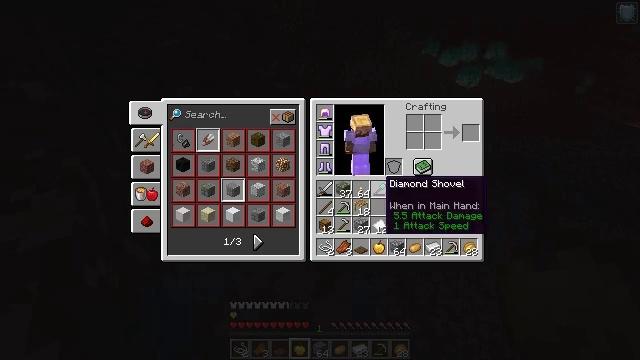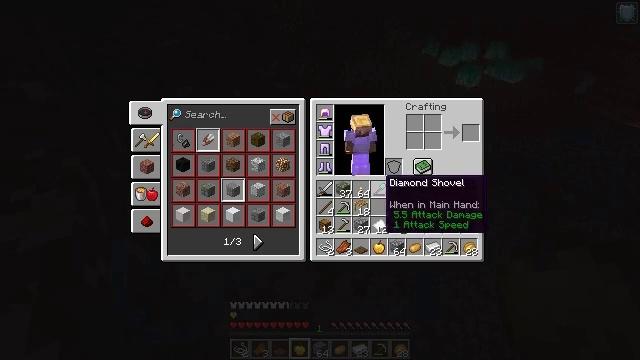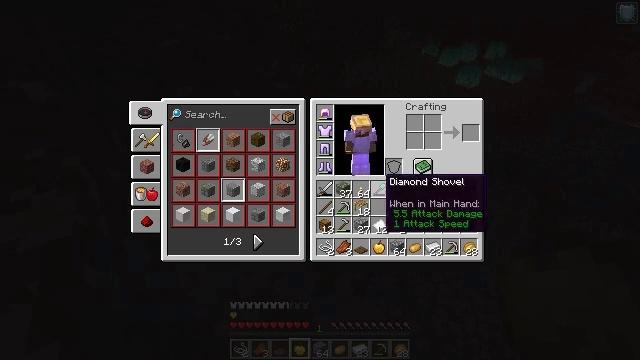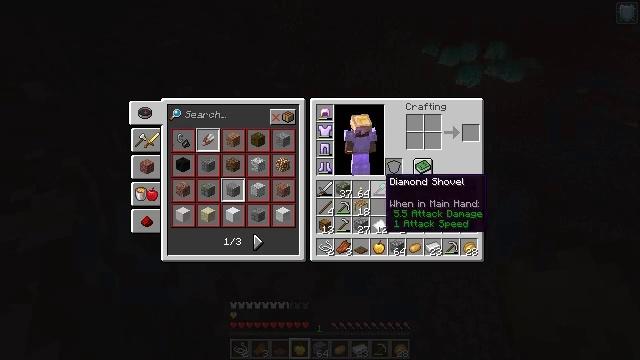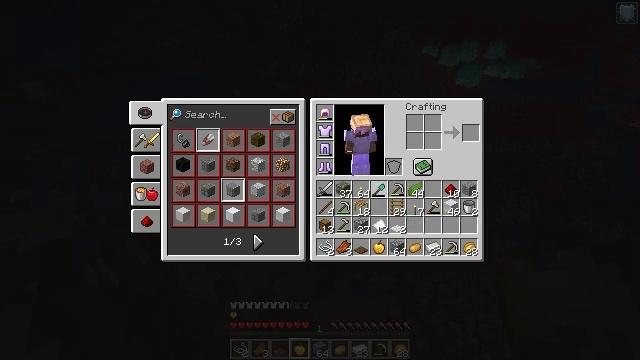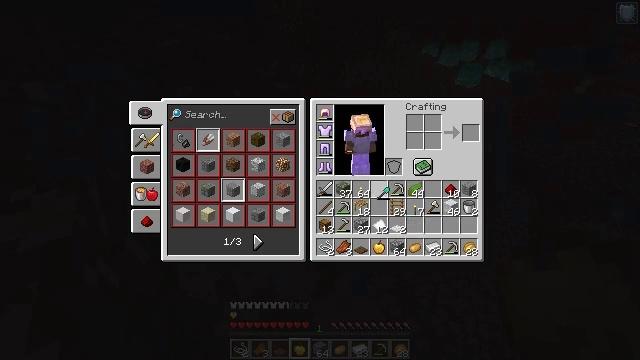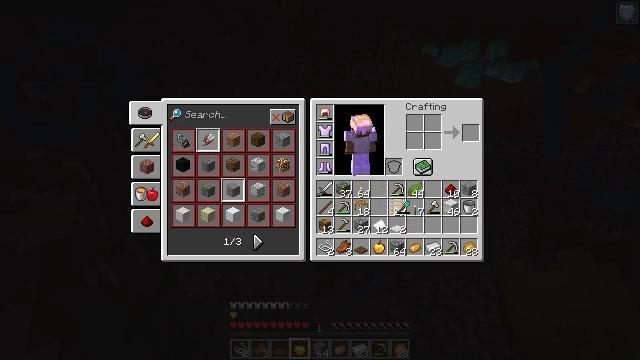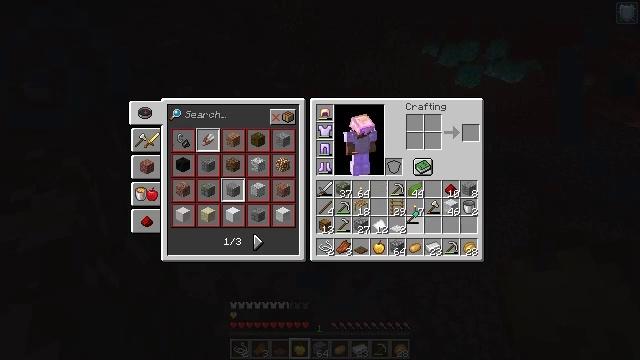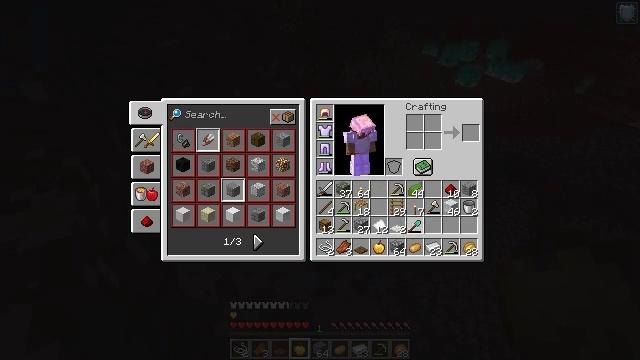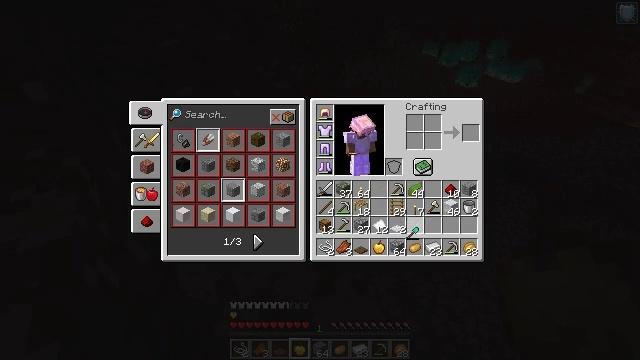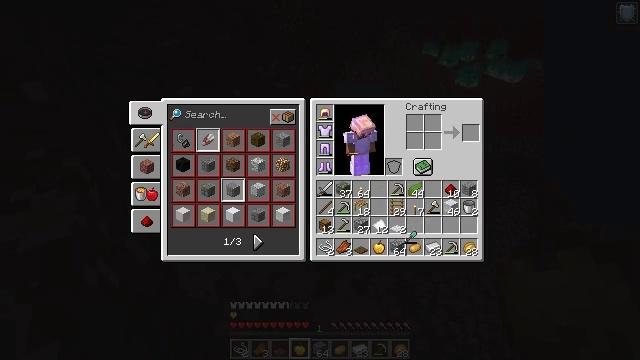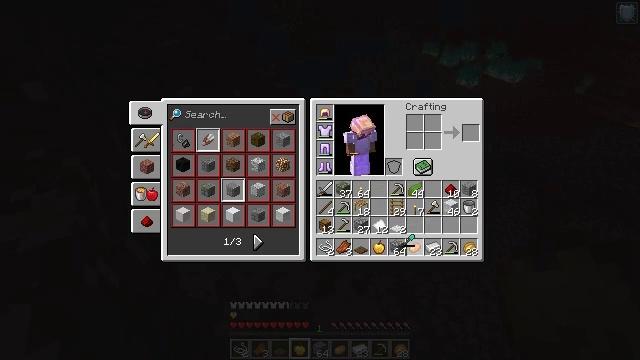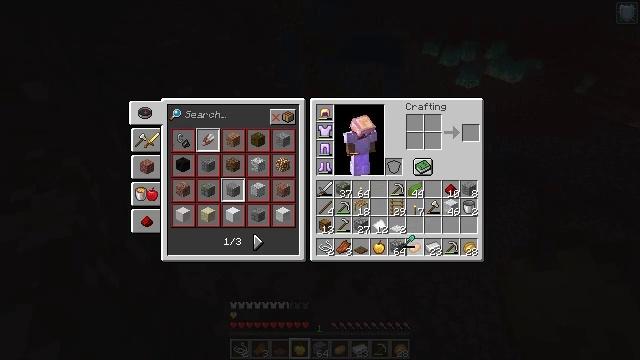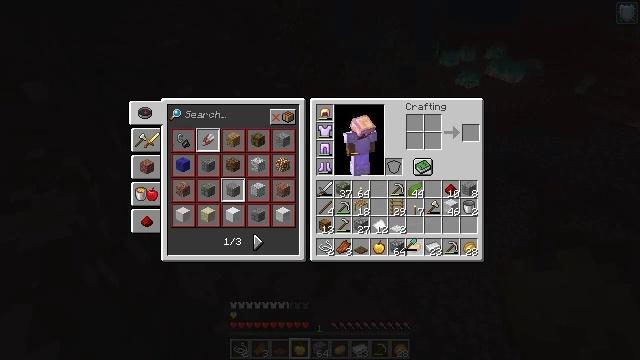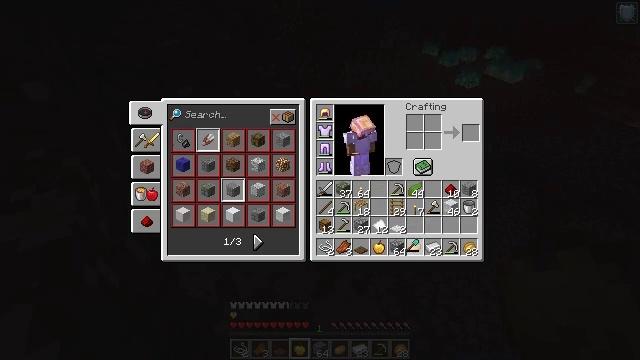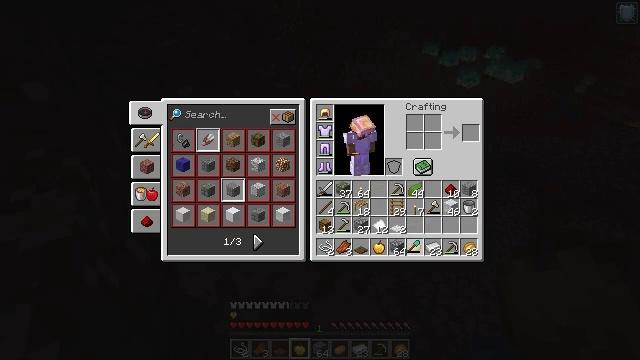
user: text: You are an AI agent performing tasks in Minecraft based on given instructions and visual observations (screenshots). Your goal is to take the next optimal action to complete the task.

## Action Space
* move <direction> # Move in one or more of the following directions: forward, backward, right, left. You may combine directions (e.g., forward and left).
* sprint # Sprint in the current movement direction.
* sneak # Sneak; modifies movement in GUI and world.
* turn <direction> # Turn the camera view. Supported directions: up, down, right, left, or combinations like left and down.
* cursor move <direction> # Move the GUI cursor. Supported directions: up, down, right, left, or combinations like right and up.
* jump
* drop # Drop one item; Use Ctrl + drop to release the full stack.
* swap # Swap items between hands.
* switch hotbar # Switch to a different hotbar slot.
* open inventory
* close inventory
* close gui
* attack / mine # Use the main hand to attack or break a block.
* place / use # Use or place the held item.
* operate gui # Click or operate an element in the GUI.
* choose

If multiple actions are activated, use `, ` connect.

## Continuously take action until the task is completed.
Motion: motion action
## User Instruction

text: Gather soul sand from the Nether.
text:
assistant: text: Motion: no_op
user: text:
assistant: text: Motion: no_op
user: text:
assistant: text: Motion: no_op
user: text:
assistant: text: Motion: operate gui
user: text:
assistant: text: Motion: operate gui
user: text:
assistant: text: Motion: cursor move right and down
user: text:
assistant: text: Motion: cursor move right and down
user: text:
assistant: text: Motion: cursor move down
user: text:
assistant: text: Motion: cursor move down
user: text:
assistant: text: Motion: no_op
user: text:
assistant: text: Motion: no_op
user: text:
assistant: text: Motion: no_op
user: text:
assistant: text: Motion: no_op
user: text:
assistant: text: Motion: no_op
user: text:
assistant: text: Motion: no_op
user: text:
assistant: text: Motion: operate gui
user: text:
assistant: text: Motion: operate gui
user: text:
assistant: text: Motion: operate gui
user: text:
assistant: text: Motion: operate gui
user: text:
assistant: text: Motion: no_op
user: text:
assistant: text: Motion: no_op
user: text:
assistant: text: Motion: no_op
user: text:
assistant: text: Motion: no_op
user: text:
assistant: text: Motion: no_op
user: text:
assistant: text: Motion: no_op
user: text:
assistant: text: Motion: no_op
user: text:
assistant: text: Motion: no_op
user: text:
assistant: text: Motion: no_op
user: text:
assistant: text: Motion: no_op
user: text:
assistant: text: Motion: operate gui